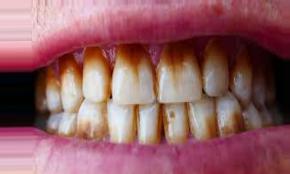
Condition: Tooth Discoloration